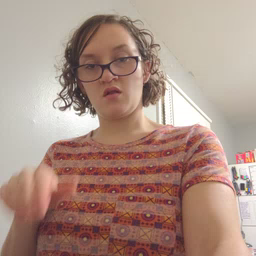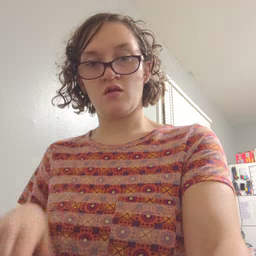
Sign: bad